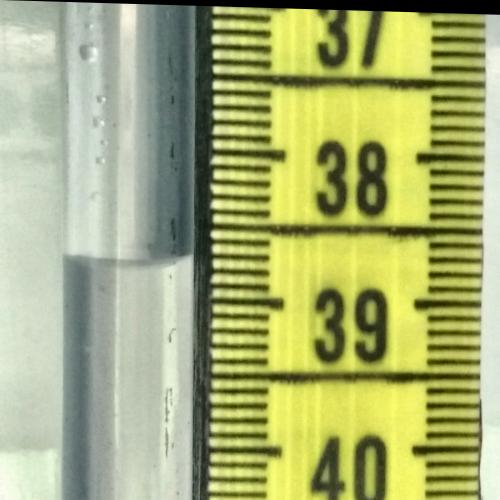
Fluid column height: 38.7 cm